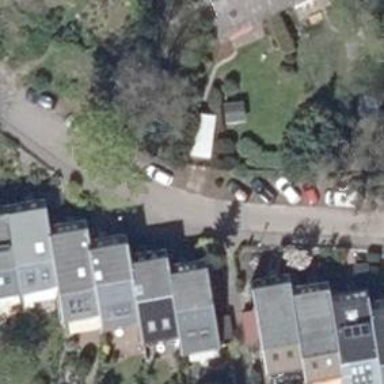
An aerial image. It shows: Residential road with asphalt surface and opposite cycleway.